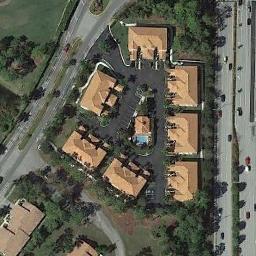
Label: residential